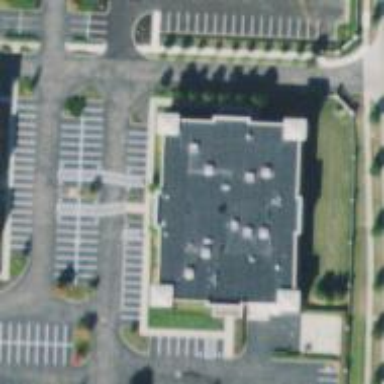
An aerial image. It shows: Commercial building.